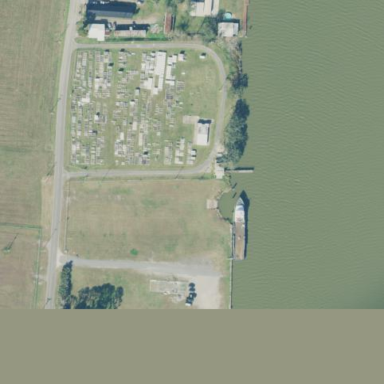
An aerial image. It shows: Cemetery.